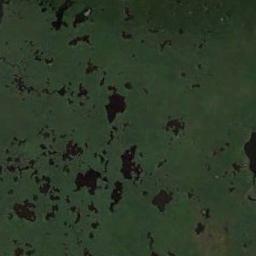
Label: wetland